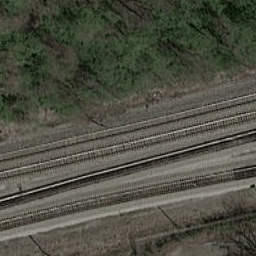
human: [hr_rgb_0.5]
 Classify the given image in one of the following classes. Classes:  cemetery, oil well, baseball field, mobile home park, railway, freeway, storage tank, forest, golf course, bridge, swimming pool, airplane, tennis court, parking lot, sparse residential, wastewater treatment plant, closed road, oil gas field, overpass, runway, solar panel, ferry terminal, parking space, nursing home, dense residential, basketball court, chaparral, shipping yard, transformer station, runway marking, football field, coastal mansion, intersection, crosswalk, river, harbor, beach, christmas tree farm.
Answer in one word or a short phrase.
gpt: railway